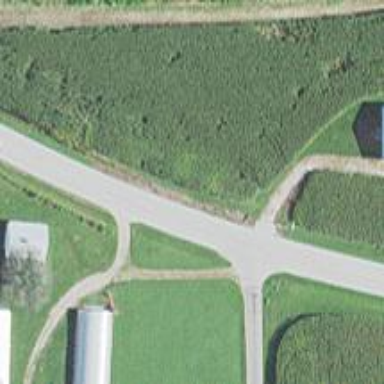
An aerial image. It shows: Secondary road.